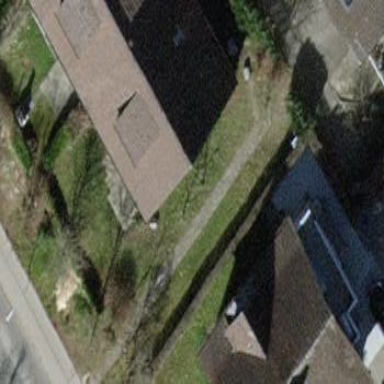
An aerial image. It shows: Terrace building with gabled roof.